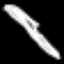
Label: pencil